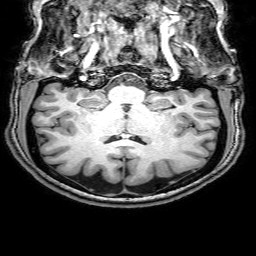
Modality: T1w
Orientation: sagittal
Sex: female
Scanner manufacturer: philips
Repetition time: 0.008148 s
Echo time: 0.00373 s